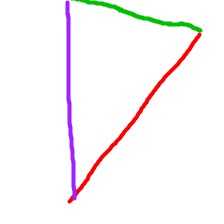
Shape: triangle